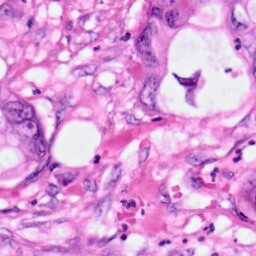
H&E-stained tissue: Pancreatic